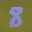
Label: 8